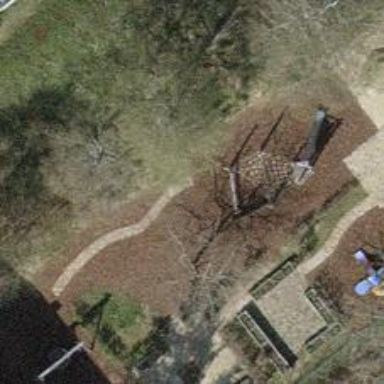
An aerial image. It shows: Playground area for leisure activities on the land.